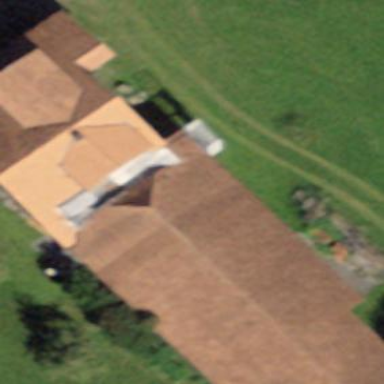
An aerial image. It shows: Rural barn.